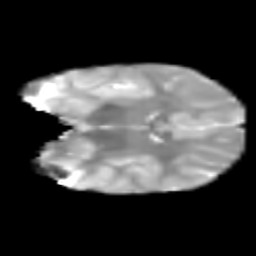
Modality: T2w
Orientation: coronal
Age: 7
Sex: female
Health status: healthy